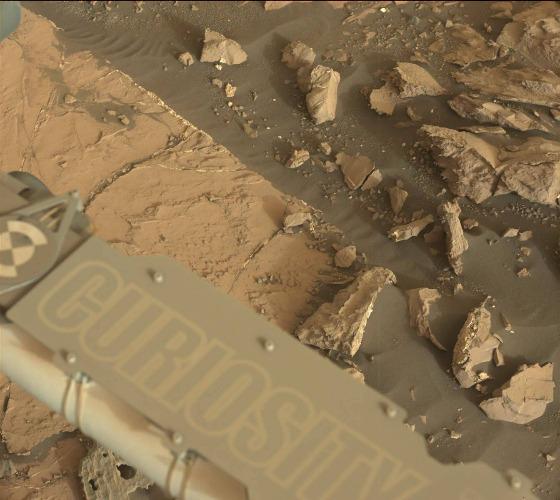
Terrain classes present: Background, Bedrock, Gravel / Sand / Soil, Rock, Shadow